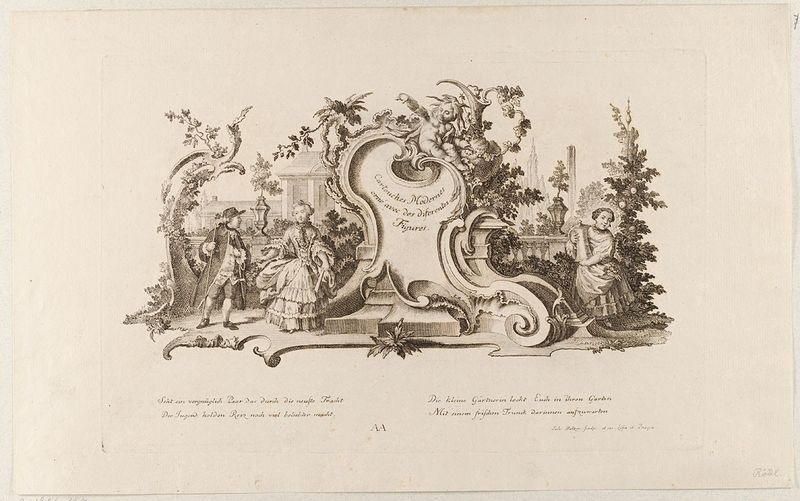
Titel: Eine Kartusche mit Muschelwerk und figürlicher Szene, Titelblatt der Folge 'Cartouches Modernes orné avec des diferentes Figures'
Künstler: Johann Esaias Nilson
Standort: Hamburg
Institution: Museum für Kunst und Gewerbe Hamburg
Schlagwörter: mann, frau, dame, alt, natur, figur, rokoko, engel, apfel, papier, grafik, graphik, wild, kartusche, ornamente, stil, fotografie, photographie, loggia, veranda, druckgraphik, druckgrafik, radierung, grab, oma, rocaille, augsburger, grabstein, haltungen, stellungen, style, reproduktionen, druckerzeugnisse, muschelwerk, pflanzenornamente, ornamentstich